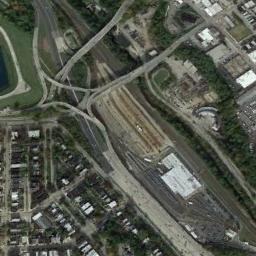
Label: railway_station